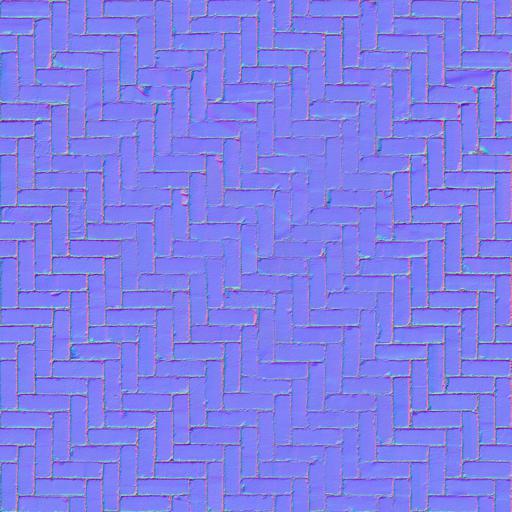
herringbone paving stones